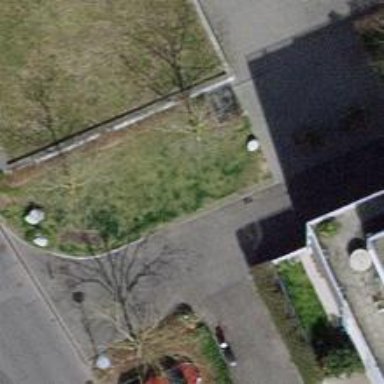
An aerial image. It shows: Pedestrian path with asphalt surface.